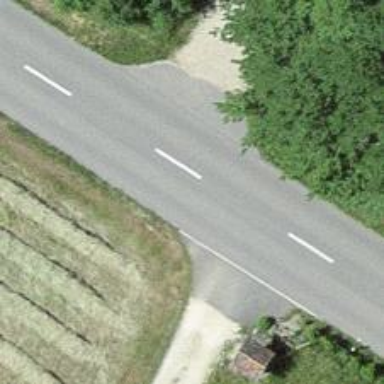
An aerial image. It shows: Tertiary road with asphalt surface.